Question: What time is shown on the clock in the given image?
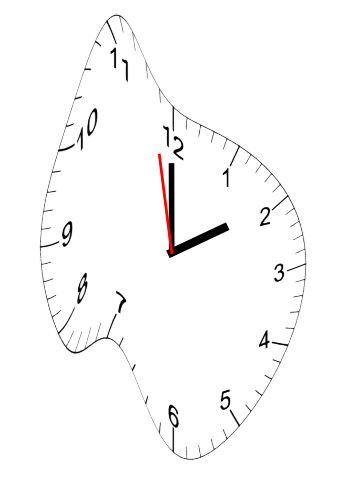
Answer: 01:59:58